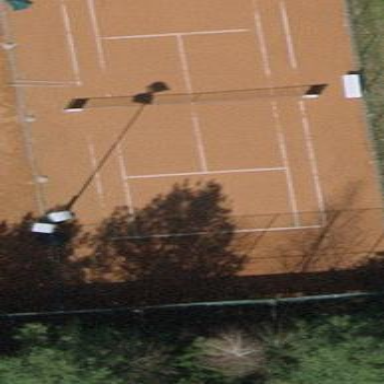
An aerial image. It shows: Tennis court on pitch designated for leisure land.